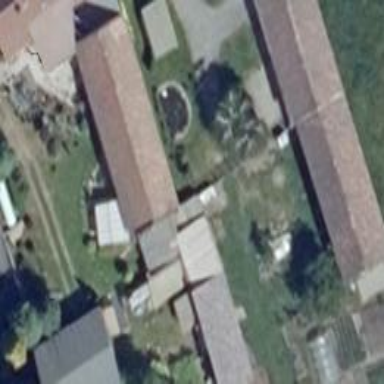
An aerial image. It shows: Building with flat grey roof.